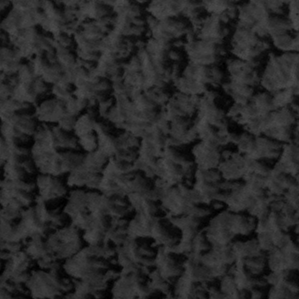
Label: frost